Question:
Is it possible to make a call from the explorer to an GET API that has an array parameter? As you can see in the picture above, the explorer generates the URL by encoding the comma instead of treating it as an array separator. Is there a way to make it accept an array?
Here's my parameter definition in the code.
'''
@param array $ids array of user ID's {@type int} {@from query}
'''
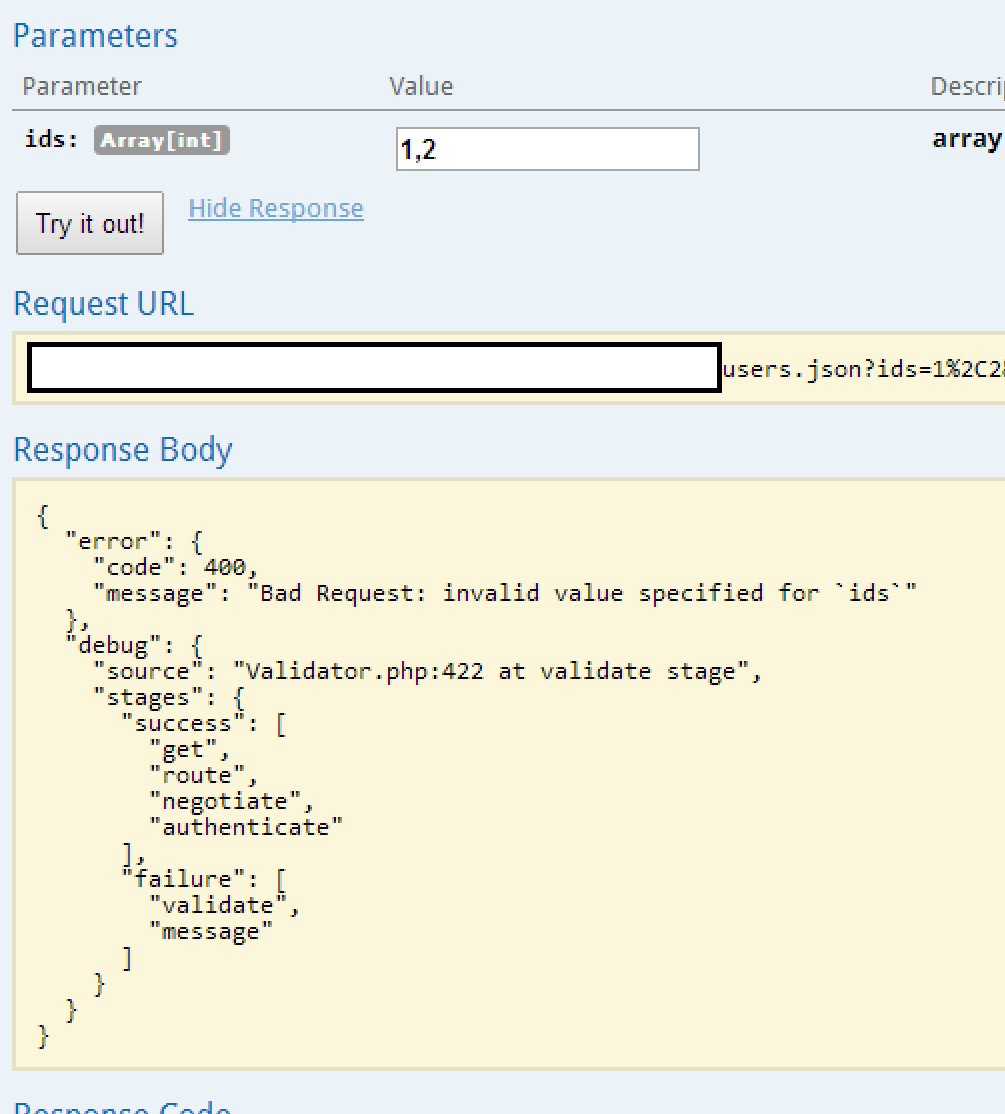
Answer: Correct way of passing array as a query string is to use '[]' and repeat the name. For example
'''
users.json?ids[]=1&ids[]=2
'''
Unfortunately Explorer does not support it yet!
We use to support string to array conversion by splitting out of the box in earlier versions of Restler but then taken out to support the above method instead
We just brought it back in the latest v3 branch (just pushed) which will soon be part of RC5 release
In order to make use of it, you need to add '{@fix}' or '{@fix true}' to the parameter comment